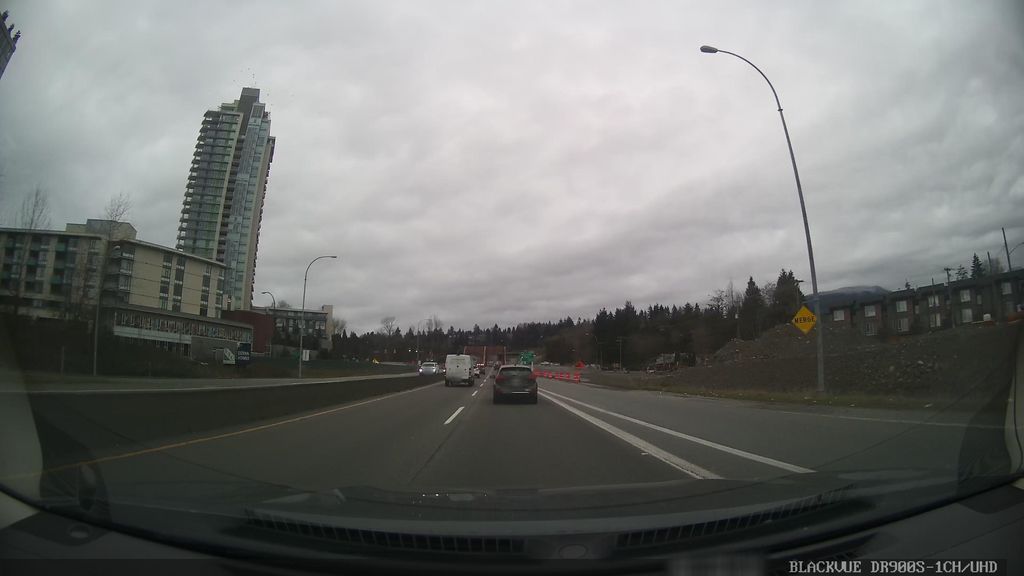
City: vancouver